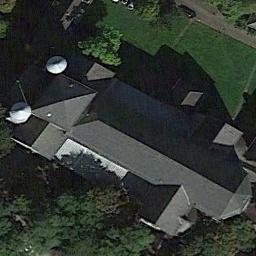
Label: church